Field crop: maize
Growth stage: 2
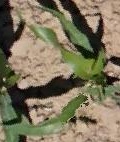
Species: maize